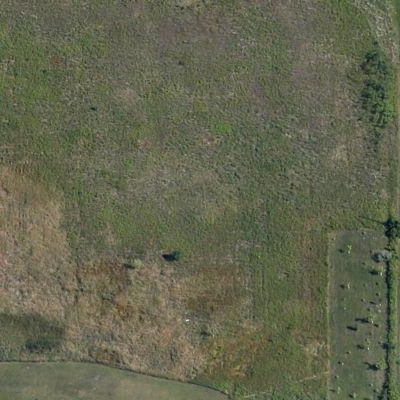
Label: aGrass